Interaction volume radius: 5 \u00c5
Interaction volume height: 15 \u00c5
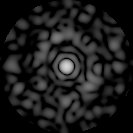
Disorder parameter: 0.865